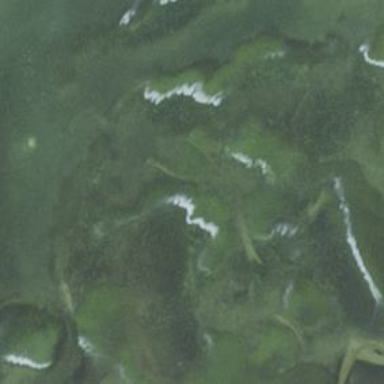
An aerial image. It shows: Saltmarsh wetland area.